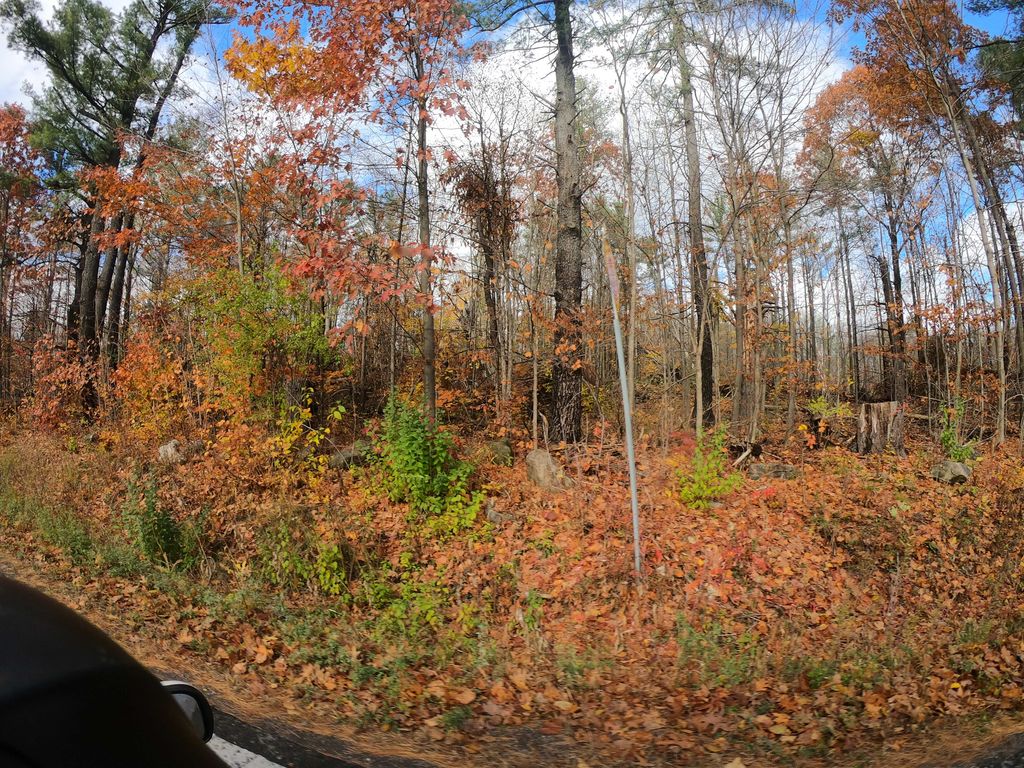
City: ottawa-gatineau